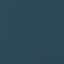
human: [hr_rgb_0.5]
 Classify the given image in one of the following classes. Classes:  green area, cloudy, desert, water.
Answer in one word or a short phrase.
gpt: water